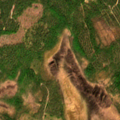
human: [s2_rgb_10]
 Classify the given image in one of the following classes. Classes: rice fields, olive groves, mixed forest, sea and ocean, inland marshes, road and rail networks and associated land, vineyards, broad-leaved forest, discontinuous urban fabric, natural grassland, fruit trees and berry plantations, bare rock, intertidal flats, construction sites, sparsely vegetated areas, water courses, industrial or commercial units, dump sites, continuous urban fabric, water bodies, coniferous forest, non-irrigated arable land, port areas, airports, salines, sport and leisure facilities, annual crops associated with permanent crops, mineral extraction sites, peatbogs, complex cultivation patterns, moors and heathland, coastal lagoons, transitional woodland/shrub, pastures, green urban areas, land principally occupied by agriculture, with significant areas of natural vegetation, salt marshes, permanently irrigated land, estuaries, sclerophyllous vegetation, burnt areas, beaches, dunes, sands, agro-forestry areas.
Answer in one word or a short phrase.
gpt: coniferous forest, mixed forest, transitional woodland/shrub, peatbogs